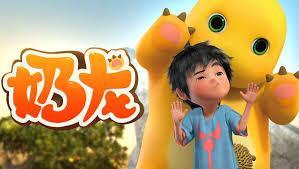
Label: nailong